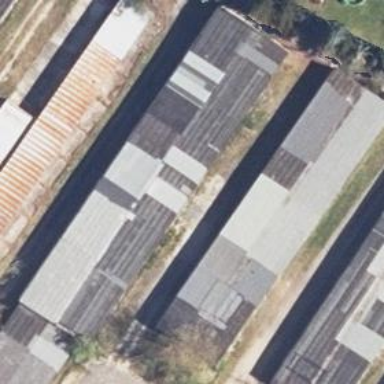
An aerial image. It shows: Group of garages.